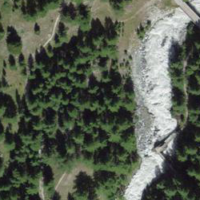
EUNIS habitat code: 26
Species observed at this site:
Hesperia comma
Phoenicurus ochruros
Cupido minimus
Juniperus communis
Nucifraga caryocatactes